Question: I wanted to set 'margin' to 'auto' plus some pixel amount using 'calc()', but my code doesn't seem to work.
'''
selector {
width: 200px;
height: 200px;
margin-left: auto;
margin-right: auto;
background: red;
margin: calc(auto + 5px);
}
'''
'''
<div></div>
'''
Can I set 'calc()' to an automatic margin plus a fixed value? Something like this:

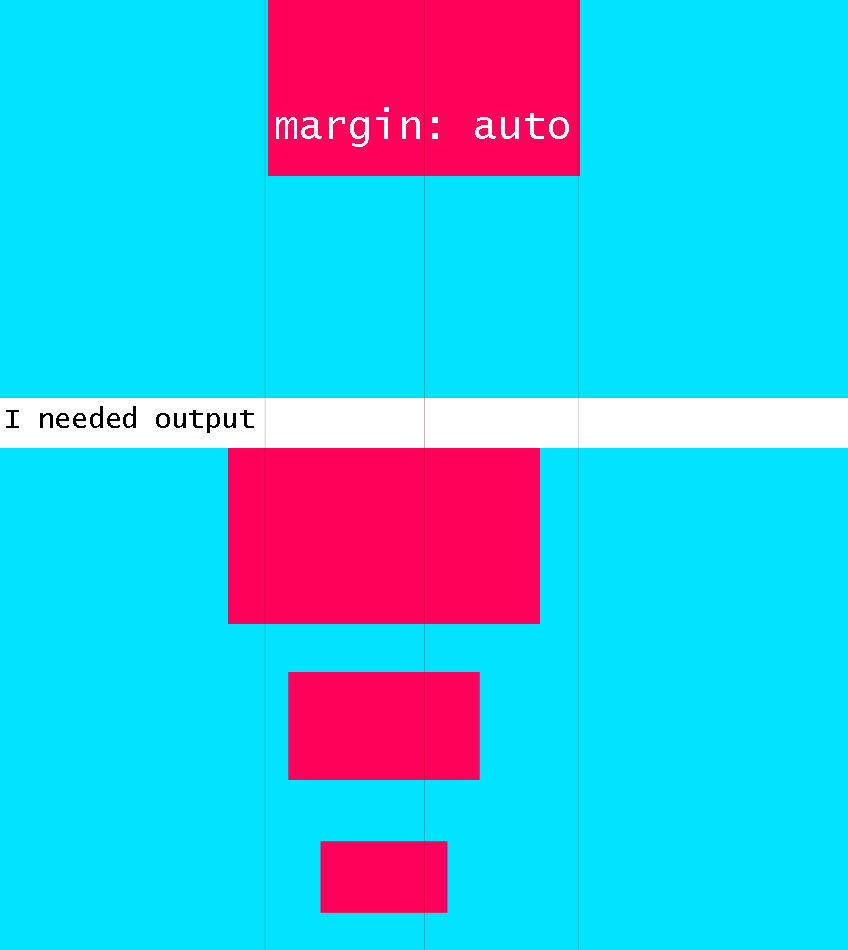
Answer: Looking at my own question today, I feel ashamed why I couldn't think it correctly? Basically, auto margin is what left margin 50% minus width of the div. In this basis, we can layout the element like this:
'''
margin-left: calc(50% + 5px);
transform: translateX(-50%);
'''
Using the preceding code is equivalent to 'calc(auto + 5px);'. Since, calc doesn't support auto we need to trick with actual concept of translation. This means we can also layout with absolute position with the concept of '50% - half of width', but I like 'transform' here for simplicity.
See the demo below:
'''
.parent{
position: relative;
}
.child{
border: 2px solid green;
width: 25%;
height: 50px;
margin: 10px auto;
}
.right{
margin-left: calc(50% + 20px);
transform: translateX(-50%);
}
.left{
margin-left: calc(50% - 20px);
transform: translateX(-50%);
}
#border{
height: 100%;
border: 1px solid yellow;
width: 25%;
margin: auto;
position: absolute;
z-index: -1;
top: 0;
left: 0;
right: 0;
}
'''
'''
<div class="parent">
<div id="auto" class="child">
auto margin
</div>
<div id="auto-right" class="child right">
auto + pushed to right
</div>
<div class="child left">
auto + pushed to left
</div>
<div id="border"></div>
</div>
'''
Increase or decrease the plus minus value of left and right to understand it correctly.
using the below code
'''
.right{
margin-left: calc(50% + 20px);
transform: translateX(-50%);
}
'''
is same as using:
'''
.right{
margin-right: calc(50% - 20px);
transform: translateX(-50%);
}
'''
for this concept.
that the question is related to some percentage calculation plus minus desired shift. So in this answer, it has both calc and transform is used. If you exactly require to shift at middle then we could just use (without margin-left or margin-right):
'''
transform: translateX(-20px)
'''
The answer is provided with 50% calc but the question was requiring to use some percentage like 'calc(20% - 20px)'.